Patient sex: M
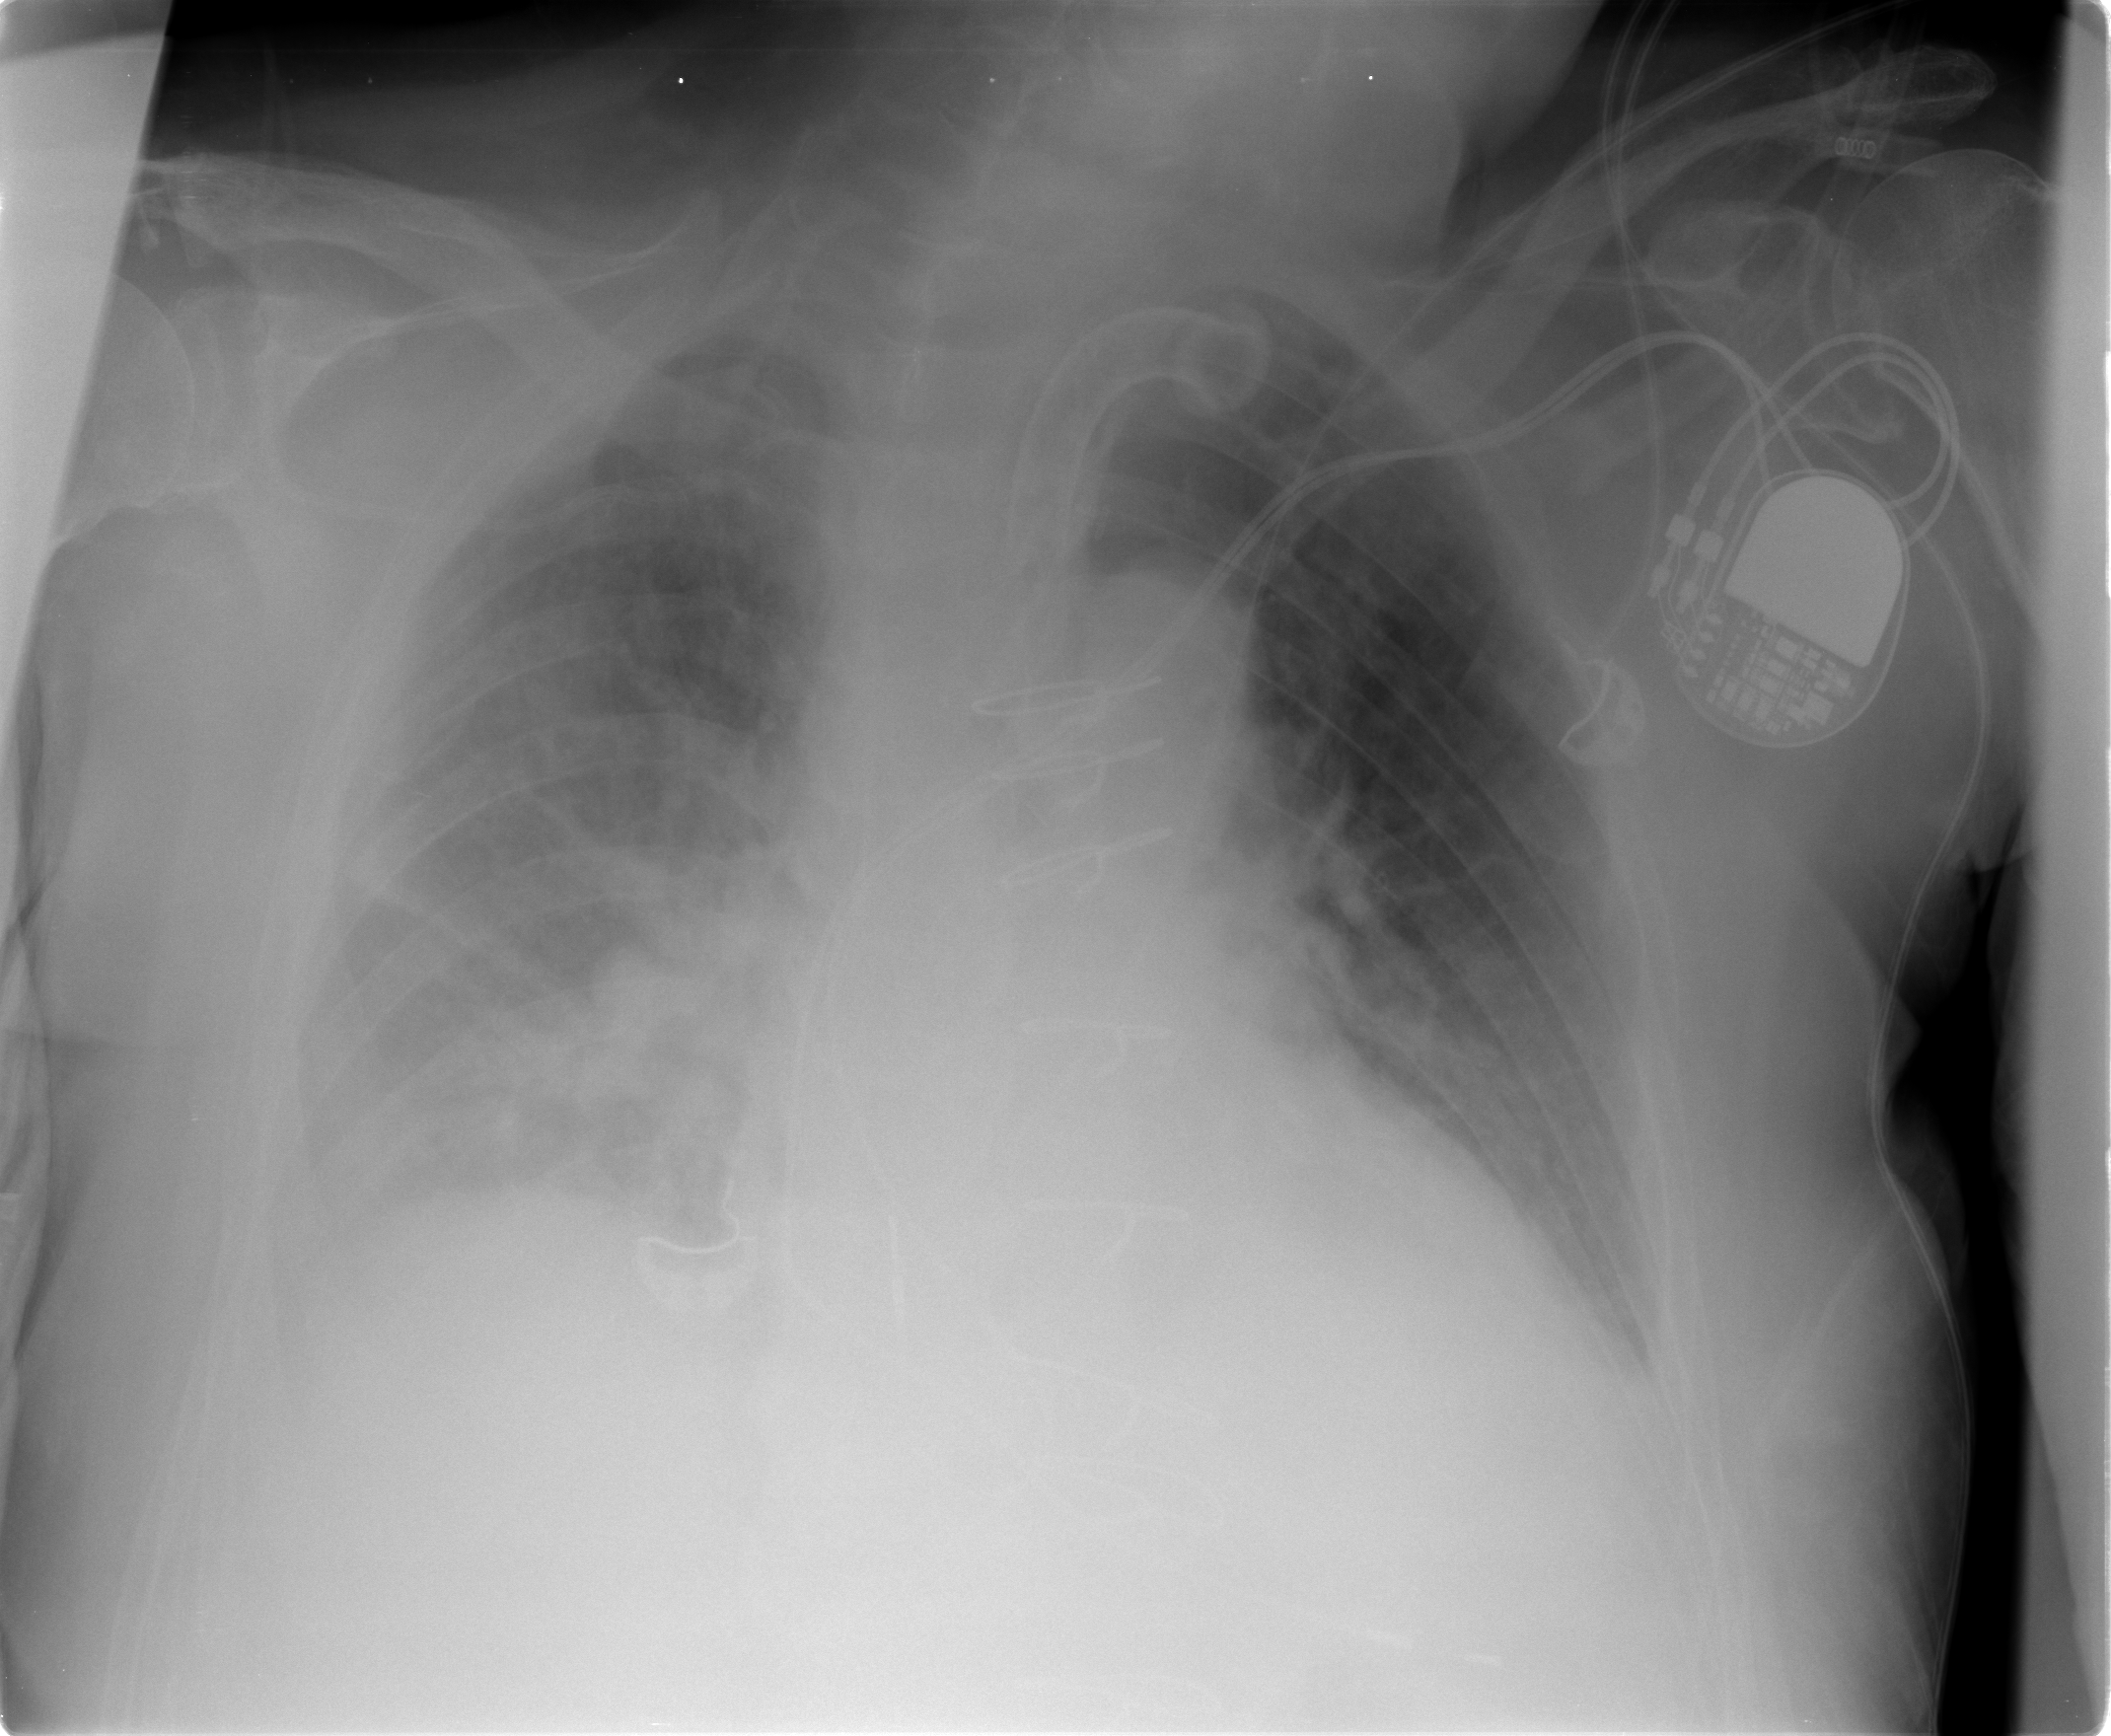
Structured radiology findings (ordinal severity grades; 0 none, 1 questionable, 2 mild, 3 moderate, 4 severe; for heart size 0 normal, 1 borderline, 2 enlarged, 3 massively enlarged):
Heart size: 0
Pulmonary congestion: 2
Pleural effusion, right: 2
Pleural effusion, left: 1
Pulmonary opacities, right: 3
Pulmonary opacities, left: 0
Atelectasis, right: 2
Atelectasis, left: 1